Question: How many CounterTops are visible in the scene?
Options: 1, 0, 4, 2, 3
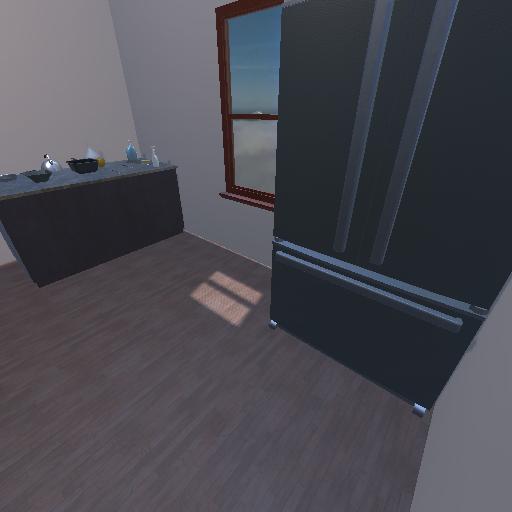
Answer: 1